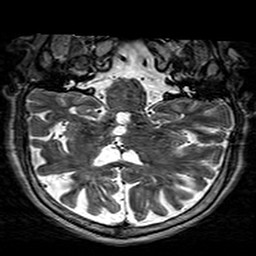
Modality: T2w
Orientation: sagittal
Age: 59
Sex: female
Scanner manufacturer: siemens
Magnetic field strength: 3 T
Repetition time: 3.2 s
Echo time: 0.212 s